Question: I'm attempting to give a 'card' element a drop-shadow which looks like it is lifted from the page. I'm doing this with the ::after pseudo-element, a css-transform, and a box shadow.
I'm using Mac OSX, Chrome (latest version) and Firefox 5. The results are

As you can see, there is a strange border-like artifact in the firefox rendering. The color of this seems to be linked to the body background color - as you can see in the second firefox example.
To do this I have the following code:
HTML:
'''
<div class="card_container">
<div class="card">
<!-- Content //-->
</div>
</div>
'''
CSS:
'''
.card{
padding: 5px;
background-color: #fff;
border: 1px solid #aaa;
height: 375px;
margin-bottom: 20px;
}
.card_container::after{
content: "";
width: 210px;
height: 10px;
-webkit-transform: rotate(2deg);
-moz-transform: rotate(2deg);
box-shadow: 3px 3px 3px #4a4a4a;
background-color: #4a4a4a;
position:absolute;
bottom: 20px;
right: 8px;
z-index: -1;
}
'''
There's some more CSS around, but I'm fairly sure I've played around enough to rule anything else out.
Any ideas why this is happening, if it's platform/browser specific, and/or any fix? Thanks for any help!
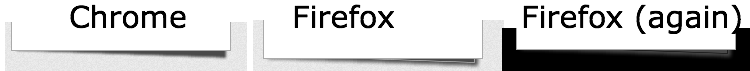
Answer: ':after' is a tricky selector: you add an HTML element to your document, but you cannot manipulate its position freely. I suggest changing the HTML like this:
'''
<div class="card_container">
<div class="card">
<!-- Content //-->
</div>
<div class="shadow"></div>
</div>
'''
You have to add some the "shadow" div to every card elements in use, which might take some time.
Now for the CSS:
'''
.card {
padding: 5px;
background-color: #fff;
border: 1px solid #aaa;
margin-bottom: 20px;
height:100px; /* just for show, can be set to auto */
}
.card_container {
width:210px;
overflow-x:hidden; /* preventing the shadow from leaking out on the sides */
}
.shadow {
width: 93%;
height: 10px;
/* rotation */
transform:rotate(2deg);
-moz-transform:rotate(2deg); /* Firefox */
-webkit-transform:rotate(2deg); /* Safari and Chrome */
/* shadow */
box-shadow: 3px 3px 3px #4a4a4a;
-moz-box-shadow: 3px 3px 3px #4a4a4a;
-webkit-box-shadow: 3px 3px 3px #4a4a4a;
background-color: #4a4a4a;
border: 1px solid #4a4a4a;
position: relative;
bottom: 33px;
left: 5px;
z-index: -1;
}
'''
This solution is not very flexible: you will need to adjust the shadow element if you change the card's width (the wider the shadow, the less rotation, for instance).